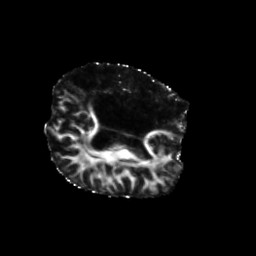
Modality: FA
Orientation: axial
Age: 48
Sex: male
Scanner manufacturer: siemens
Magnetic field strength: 3 T
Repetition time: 5.25 s
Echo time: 0.08 s